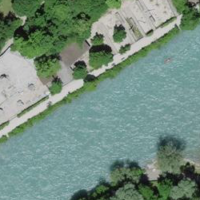
EUNIS habitat code: 15
Species observed at this site:
Podarcis muralis
Fagus sylvatica